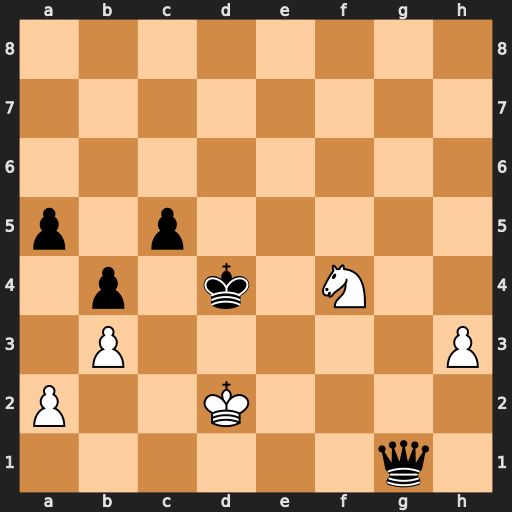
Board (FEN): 8/8/8/p1p5/1p1k1N2/1P5P/P2K4/6q1
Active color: w
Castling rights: -
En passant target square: -
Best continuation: Ne2+ Kd5 Nxg1